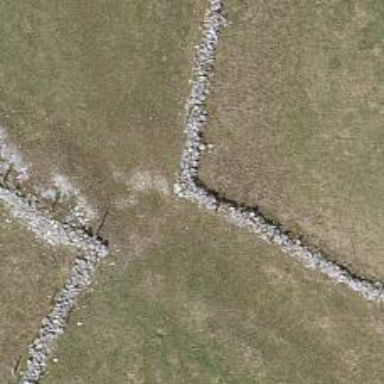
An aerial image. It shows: Dry stone wall barrier.